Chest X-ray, PA view. Patient: 36 years old, sex F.
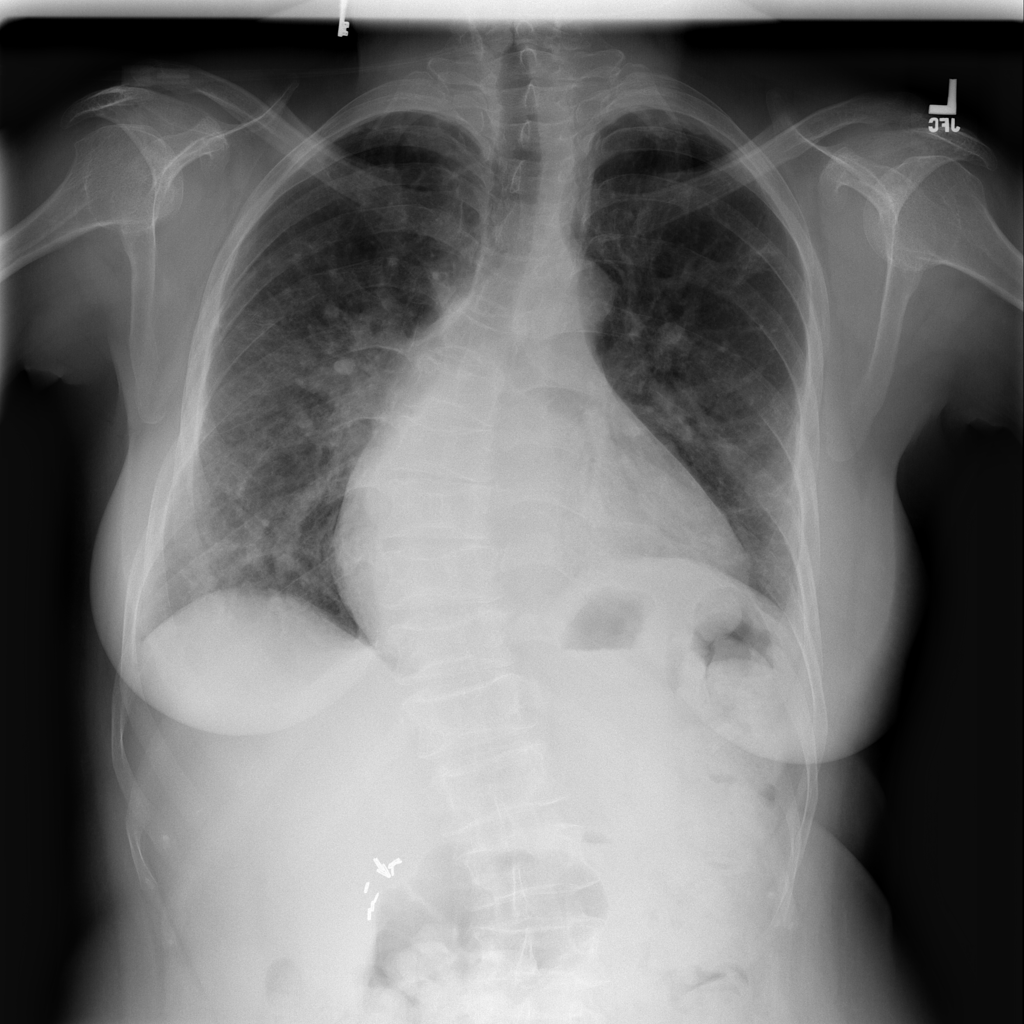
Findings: Edema